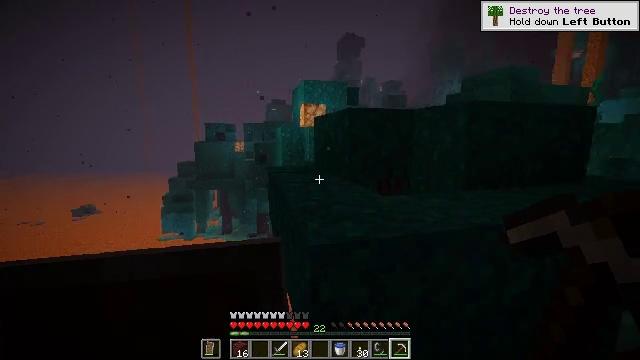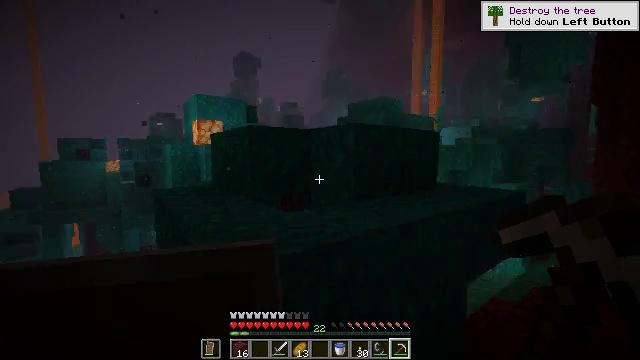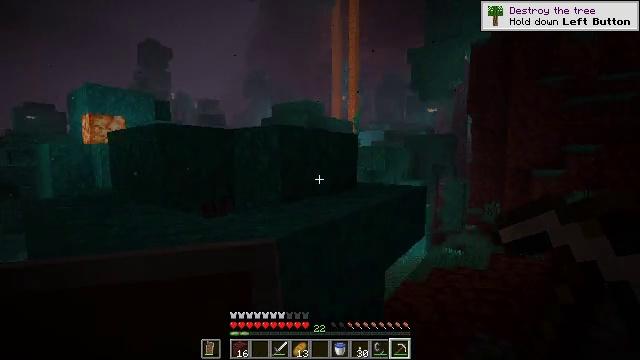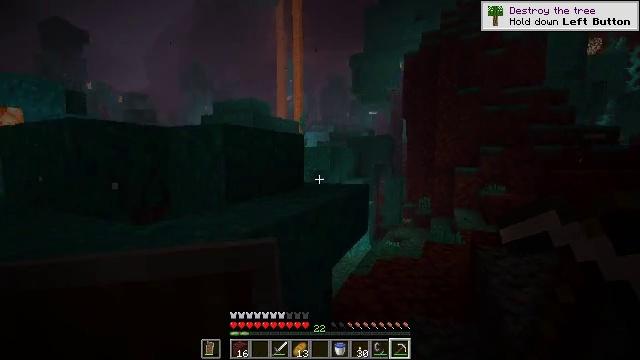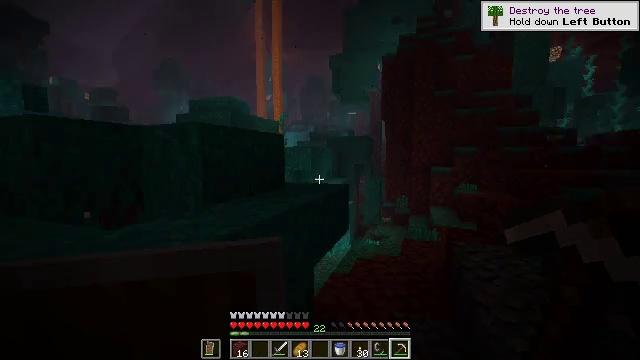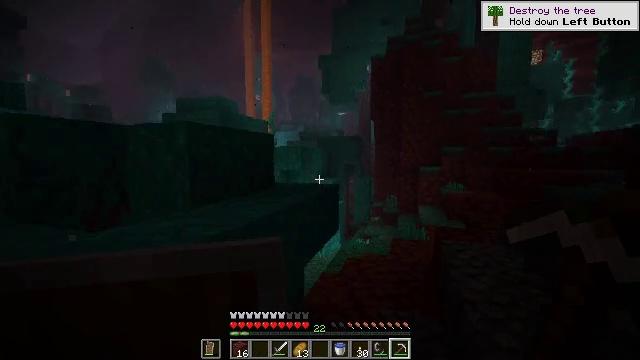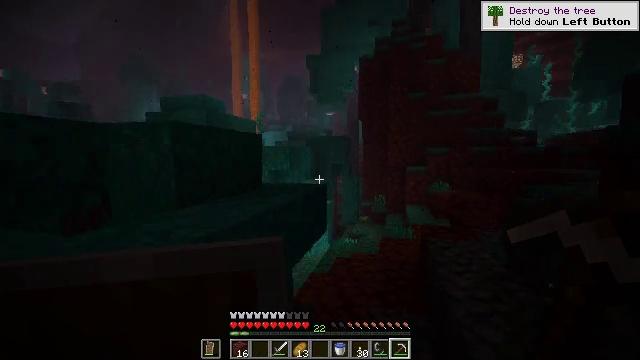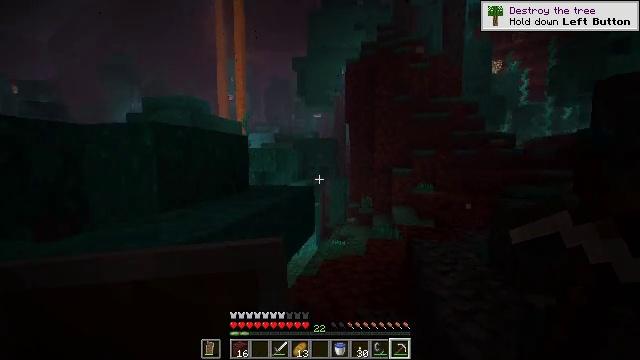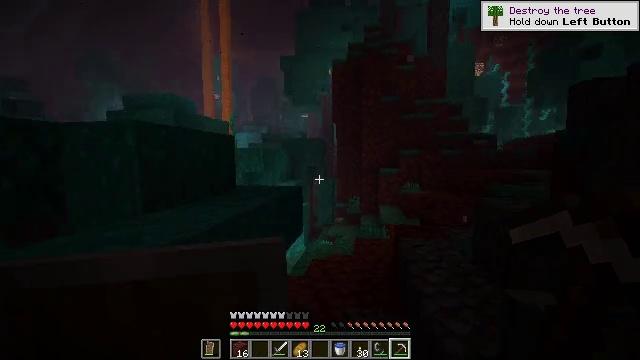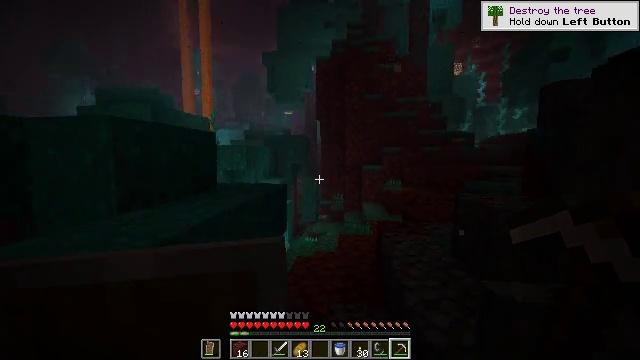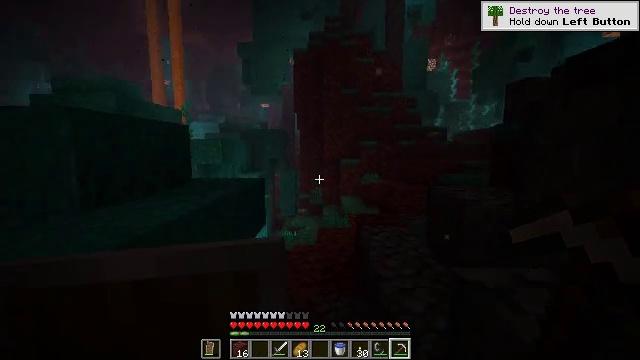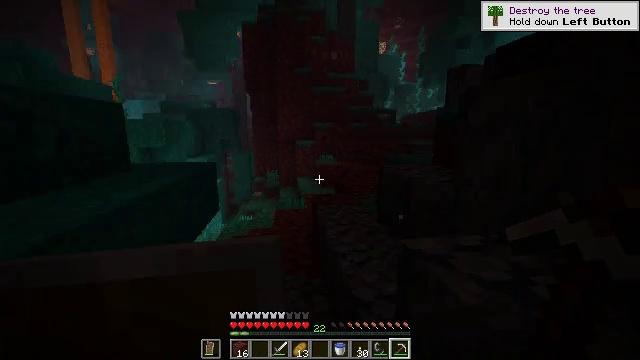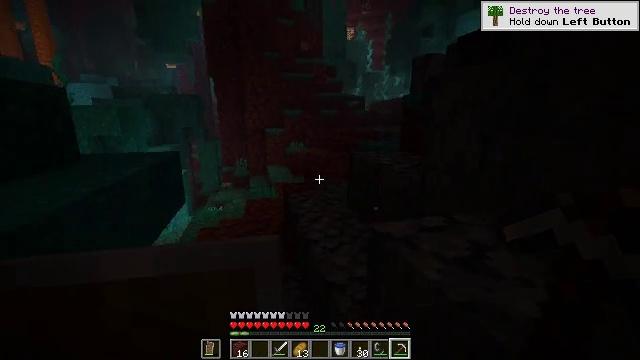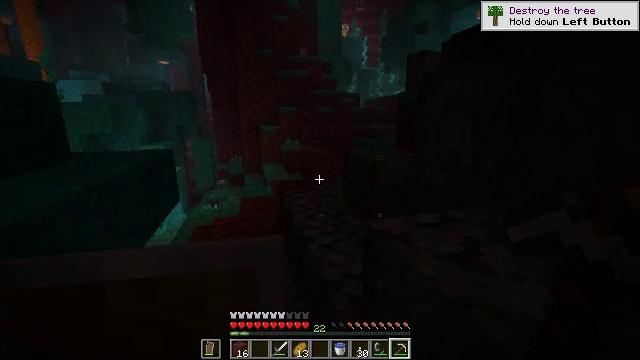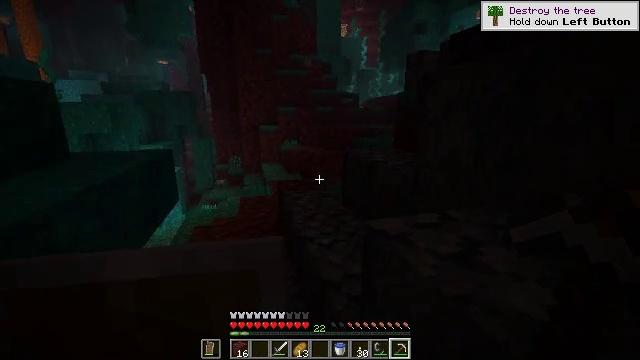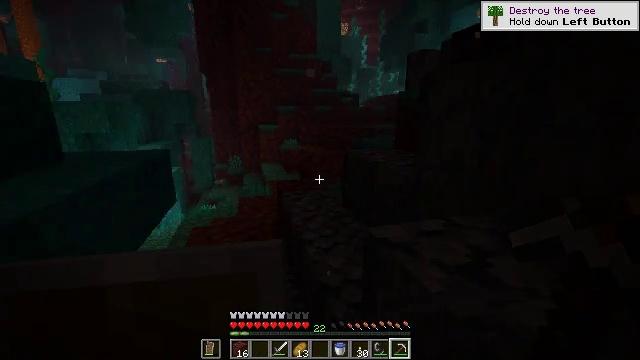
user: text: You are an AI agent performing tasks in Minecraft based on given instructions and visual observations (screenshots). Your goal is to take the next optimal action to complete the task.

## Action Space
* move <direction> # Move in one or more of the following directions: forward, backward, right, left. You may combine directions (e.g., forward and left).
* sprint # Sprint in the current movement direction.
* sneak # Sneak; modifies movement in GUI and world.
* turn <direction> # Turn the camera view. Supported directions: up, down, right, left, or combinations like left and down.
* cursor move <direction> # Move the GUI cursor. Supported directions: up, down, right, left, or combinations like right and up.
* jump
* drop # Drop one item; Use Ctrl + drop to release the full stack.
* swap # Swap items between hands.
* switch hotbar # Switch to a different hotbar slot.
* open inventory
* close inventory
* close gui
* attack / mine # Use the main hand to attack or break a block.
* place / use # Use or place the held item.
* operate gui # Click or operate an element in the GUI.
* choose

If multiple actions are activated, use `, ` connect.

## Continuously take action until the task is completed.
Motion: motion action
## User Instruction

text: Collect the warped nylium block.
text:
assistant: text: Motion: turn right and up
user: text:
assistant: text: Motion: turn right
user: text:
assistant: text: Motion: turn right
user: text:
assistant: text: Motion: turn right
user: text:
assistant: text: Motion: turn right
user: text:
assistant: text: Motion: turn right
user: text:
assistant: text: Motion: turn right
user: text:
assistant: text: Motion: turn right
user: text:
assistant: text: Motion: turn right
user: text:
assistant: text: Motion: turn right and down
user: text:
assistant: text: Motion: turn right and down
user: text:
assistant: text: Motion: turn right and down
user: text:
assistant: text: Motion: turn right
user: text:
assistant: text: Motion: no_op
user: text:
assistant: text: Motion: move forward
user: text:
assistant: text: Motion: move forward
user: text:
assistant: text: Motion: move forward
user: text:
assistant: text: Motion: move forward
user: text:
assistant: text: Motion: move forward
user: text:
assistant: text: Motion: move forward, jump
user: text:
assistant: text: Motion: move forward, turn right, jump
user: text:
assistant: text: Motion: move forward, turn right, jump
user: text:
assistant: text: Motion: move forward, turn right, jump
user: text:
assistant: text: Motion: move forward, turn right, jump
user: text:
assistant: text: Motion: move forward, jump
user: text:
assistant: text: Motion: move forward, jump
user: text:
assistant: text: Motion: move forward
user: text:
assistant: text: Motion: move forward
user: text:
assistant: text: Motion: move forward
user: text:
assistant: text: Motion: move forward